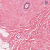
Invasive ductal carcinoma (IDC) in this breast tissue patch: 0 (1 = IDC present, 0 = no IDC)